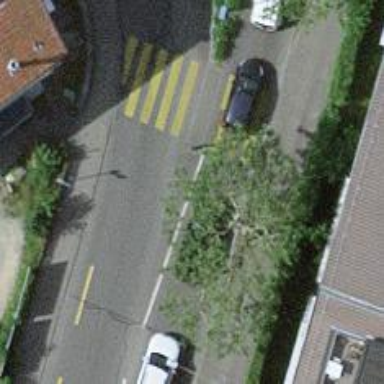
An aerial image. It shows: Tertiary road with asphalt surface. It includes cycle lane on both sides.